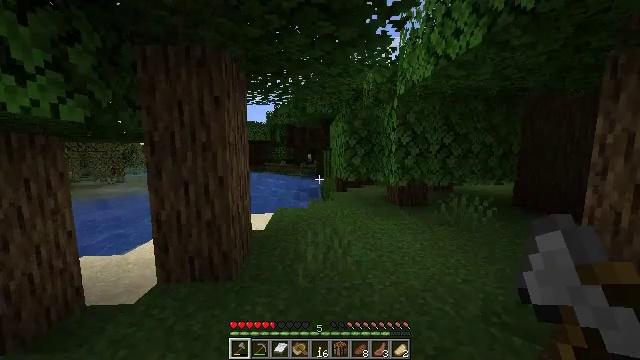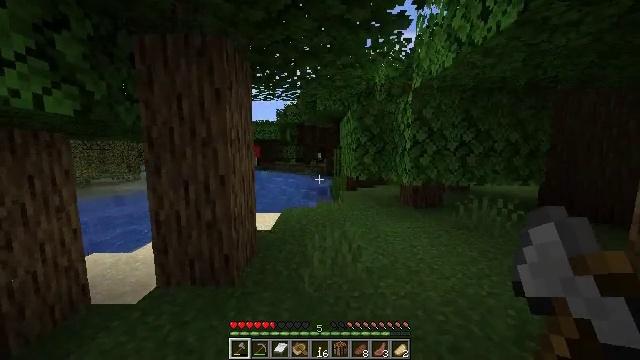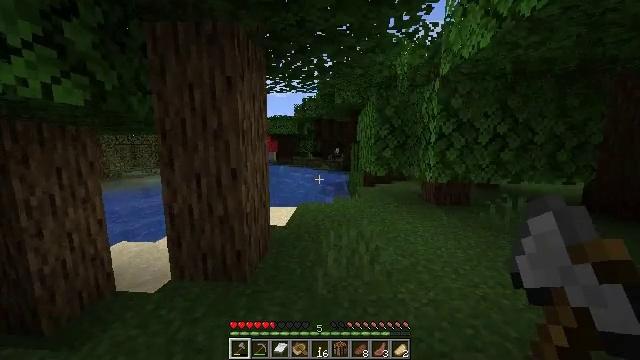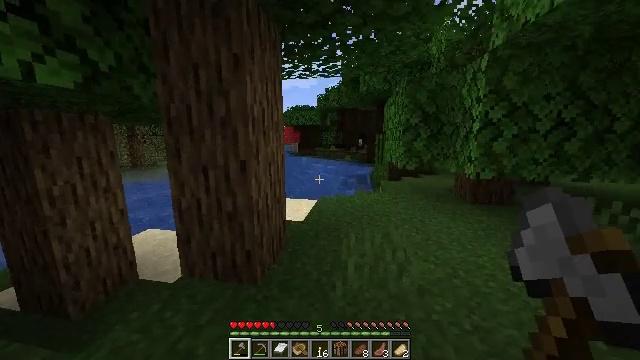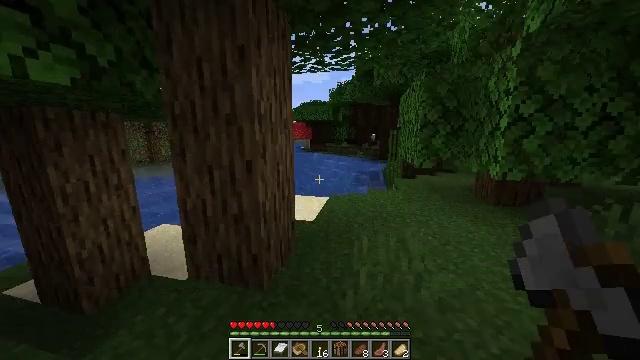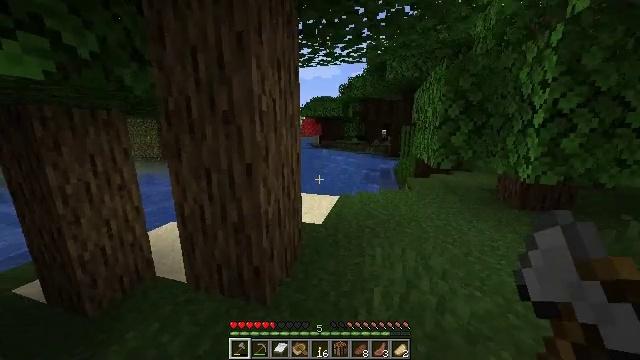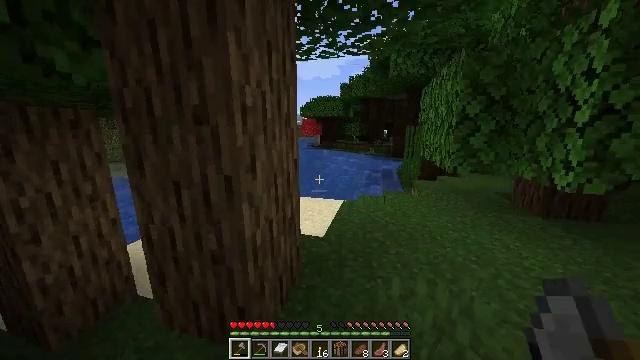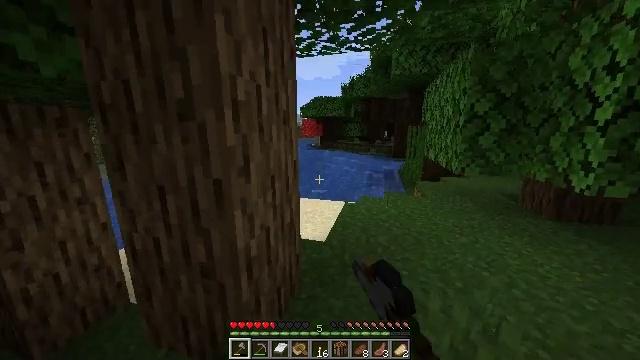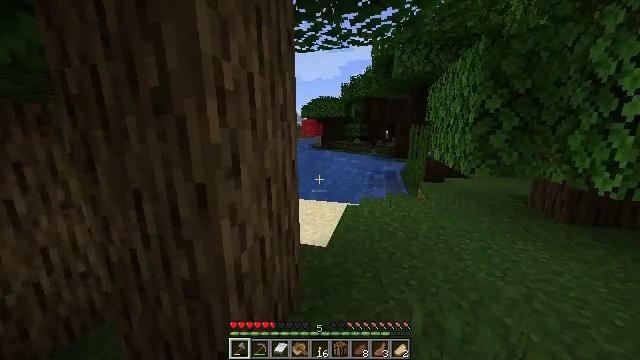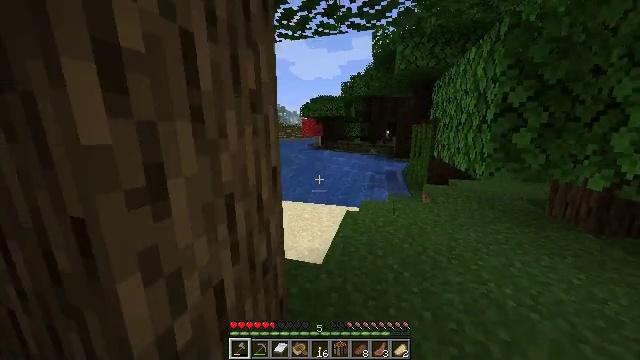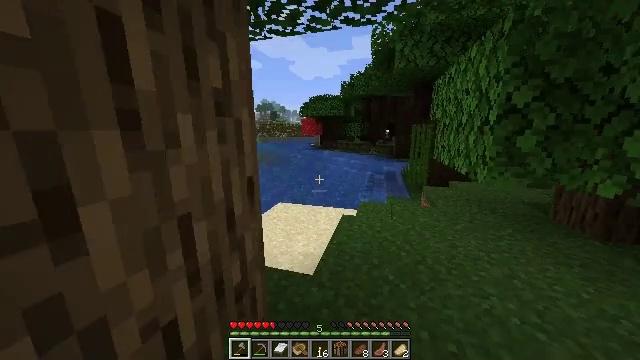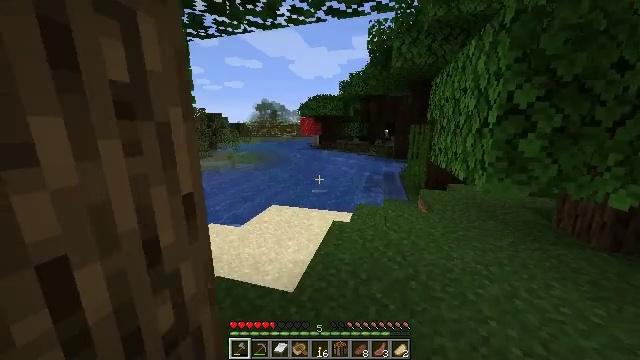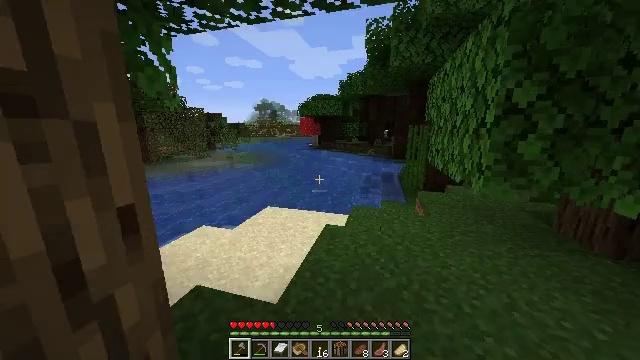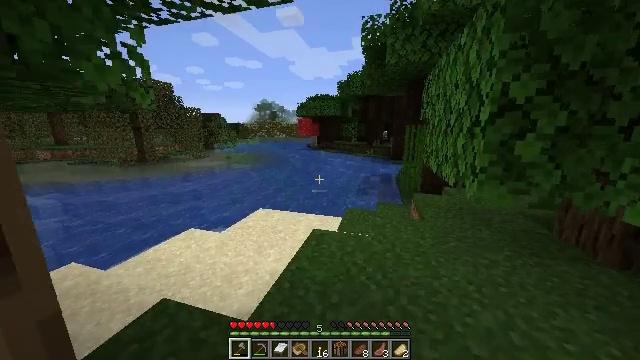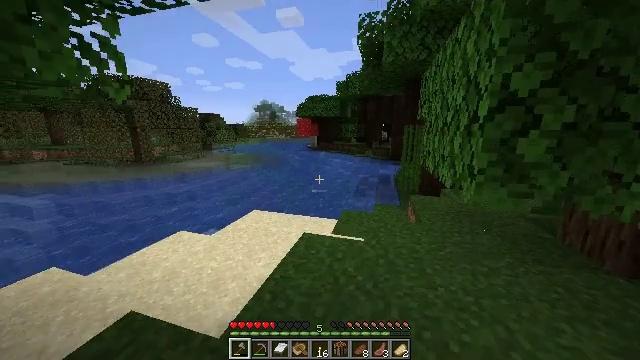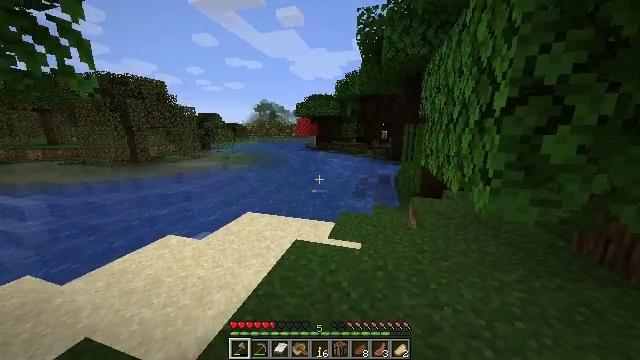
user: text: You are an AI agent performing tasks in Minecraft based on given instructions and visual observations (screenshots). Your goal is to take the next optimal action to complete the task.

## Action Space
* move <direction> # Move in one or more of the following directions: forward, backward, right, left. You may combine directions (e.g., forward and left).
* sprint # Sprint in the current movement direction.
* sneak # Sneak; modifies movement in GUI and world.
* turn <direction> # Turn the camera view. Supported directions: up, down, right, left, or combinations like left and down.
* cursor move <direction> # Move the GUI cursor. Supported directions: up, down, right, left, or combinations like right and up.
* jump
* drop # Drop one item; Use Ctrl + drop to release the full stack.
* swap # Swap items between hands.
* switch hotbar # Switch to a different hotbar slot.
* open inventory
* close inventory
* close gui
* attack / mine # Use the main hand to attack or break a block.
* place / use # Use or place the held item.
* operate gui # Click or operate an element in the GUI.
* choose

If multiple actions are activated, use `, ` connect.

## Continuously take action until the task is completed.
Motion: motion action
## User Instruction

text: Collect sugar cane near water sources.
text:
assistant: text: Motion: move forward, turn left
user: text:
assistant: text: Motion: move forward, turn left and down
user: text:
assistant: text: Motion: move forward, turn left and down
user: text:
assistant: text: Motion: move forward, turn left and down
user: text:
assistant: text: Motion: move forward, turn left
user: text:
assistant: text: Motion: move forward, attack / mine
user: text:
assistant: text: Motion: move forward, attack / mine
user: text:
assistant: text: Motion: move forward, attack / mine
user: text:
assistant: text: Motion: move forward and move right
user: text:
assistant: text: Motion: move forward and move right, attack / mine
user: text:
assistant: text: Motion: move forward and move right, attack / mine
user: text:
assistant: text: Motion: move forward and move right, attack / mine
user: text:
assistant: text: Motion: move forward and move right, attack / mine
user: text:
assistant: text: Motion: move forward, attack / mine
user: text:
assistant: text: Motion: move forward, attack / mine
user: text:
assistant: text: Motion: move forward, attack / mine
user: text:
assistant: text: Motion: move forward, attack / mine
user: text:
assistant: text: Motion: move forward, turn right
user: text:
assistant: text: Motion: move forward, turn right and up
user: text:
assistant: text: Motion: move forward and move left, turn right
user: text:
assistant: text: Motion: move forward and move left, turn right
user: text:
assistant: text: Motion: move forward and move left, turn right
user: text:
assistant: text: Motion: move forward and move left, turn right
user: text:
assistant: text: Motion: move forward and move left
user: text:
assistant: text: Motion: move forward
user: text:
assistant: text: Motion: move forward
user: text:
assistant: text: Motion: move forward
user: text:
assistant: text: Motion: move forward
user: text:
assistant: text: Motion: move forward
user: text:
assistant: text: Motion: move forward